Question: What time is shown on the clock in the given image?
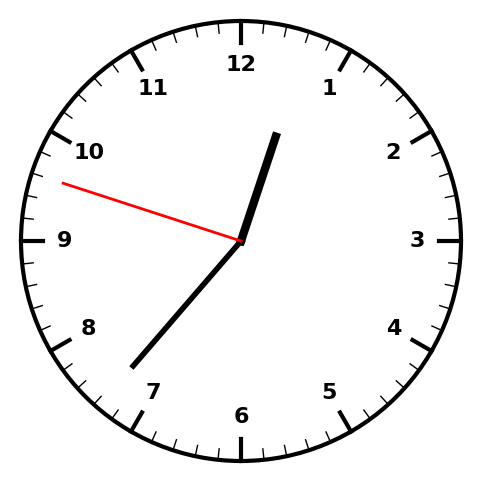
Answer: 12:36:48